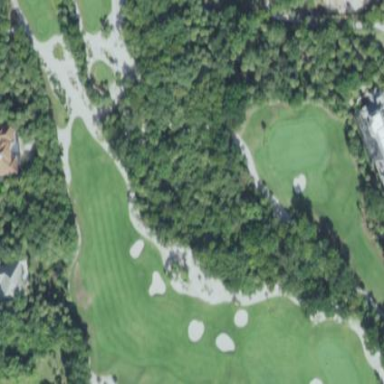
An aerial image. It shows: Area with grass used as rough in golf course.